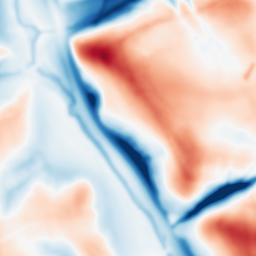
Category: multiscale
Decomposition family: dog_multiscale
Decomposition parameters: sigma_ratio: 1.6
n_scales: 5
base_sigma: 2
Upsampling method: quadratic
Upsampling parameters: scale: 8
Upsampling scale: 8